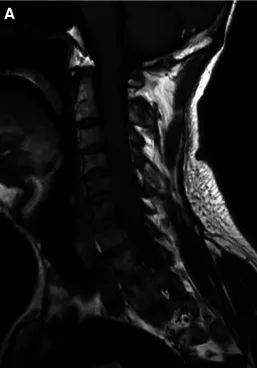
The spinal cord was imaged using MRI, including sagittal views in T1WI.
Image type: radiology (mri)